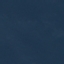
Land use / land cover class: SeaLake